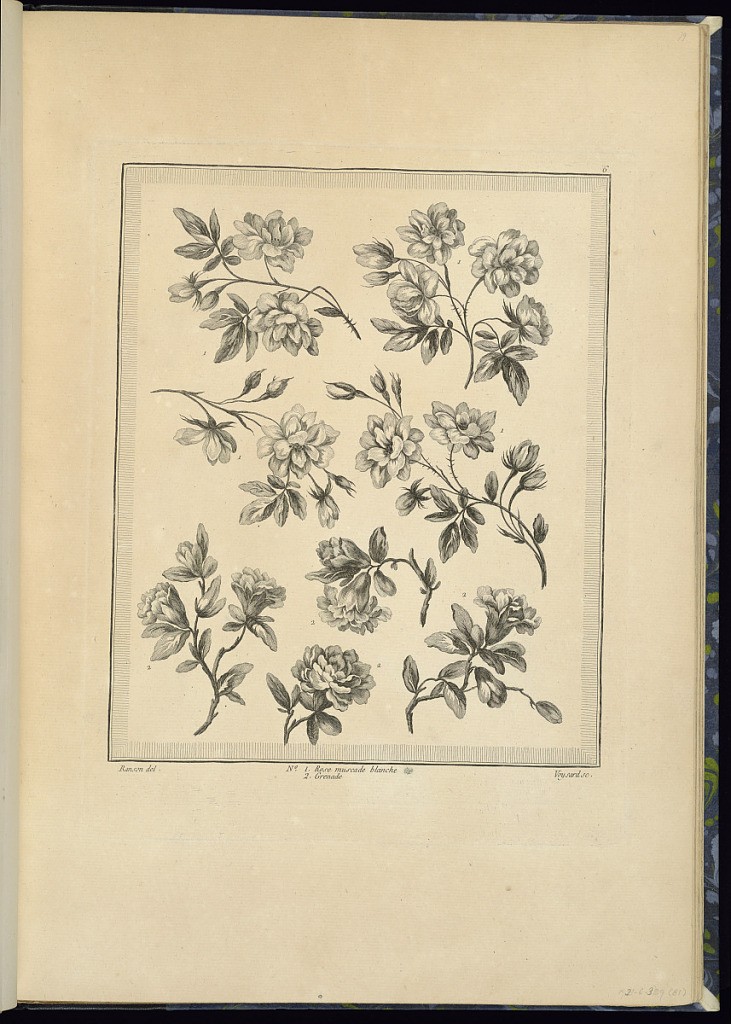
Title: Designs for Flowers: White Muscade Rose, Pomegranate Flower
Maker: Pierre Ranson, French, 1736–1786
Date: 1778
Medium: Etching on laid paper
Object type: Print
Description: Designs for flowers with their leaves, numbered with a legend below: white muscade rose, pomegranate flower. The plate is numbered and signed.